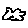
Label: cloud